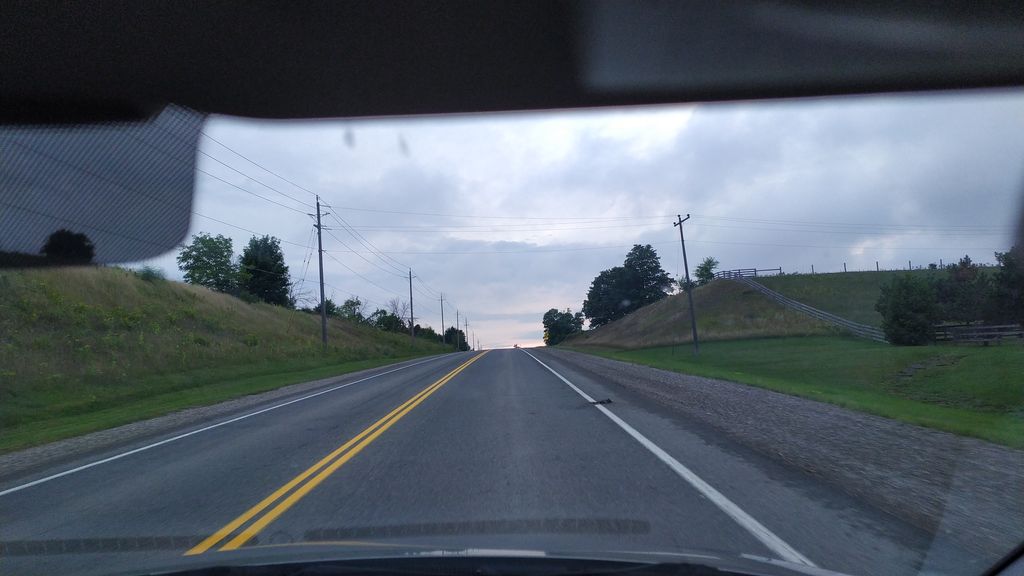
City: kitchener-waterloo